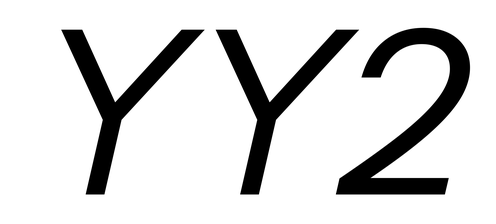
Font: InstrumentSans-Italic_Italic